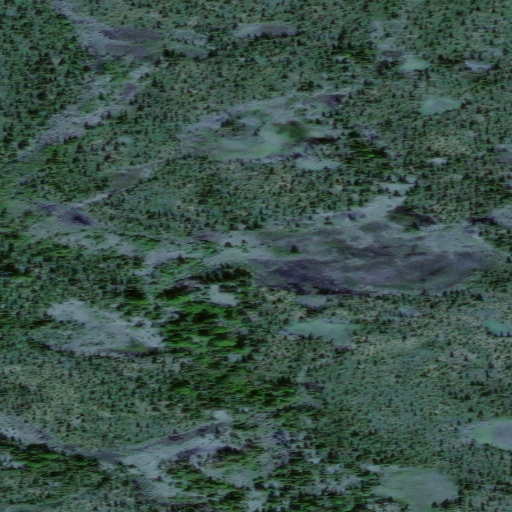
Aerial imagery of mountains in Alaska named Kaiyuh Mountains containing only unknown